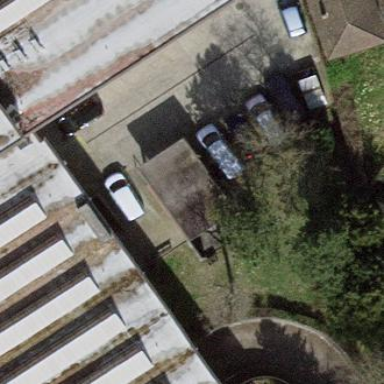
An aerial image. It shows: View of roof of building.